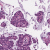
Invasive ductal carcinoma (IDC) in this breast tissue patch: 1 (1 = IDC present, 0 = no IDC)